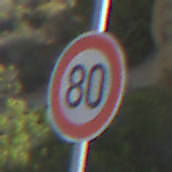
Verkehrszeichen: Geschwindigkeit80
Umgebung: Outdoor, Nature
Tageszeit: MorningAfternoon
Wetter: Clear
Licht: Natural
Jahreszeit: NotSpecified
Kontrast: HighContrast